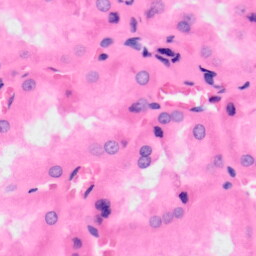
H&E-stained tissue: Kidney